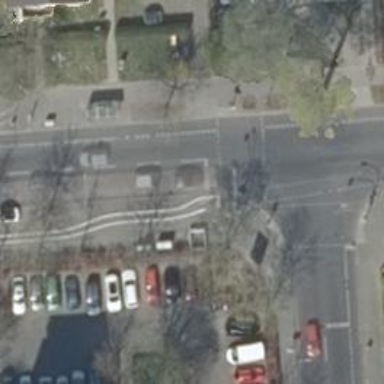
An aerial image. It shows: Road with traffic signals.